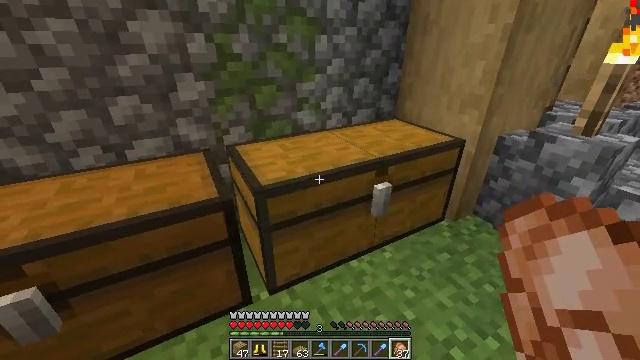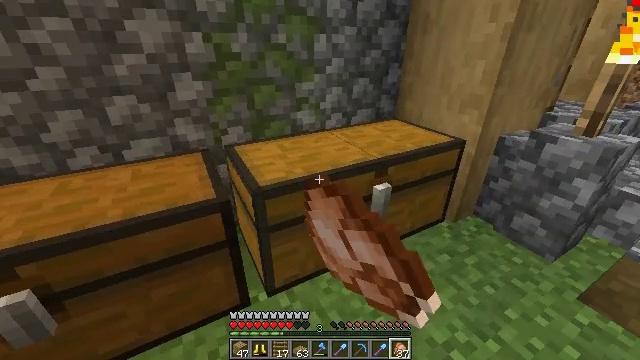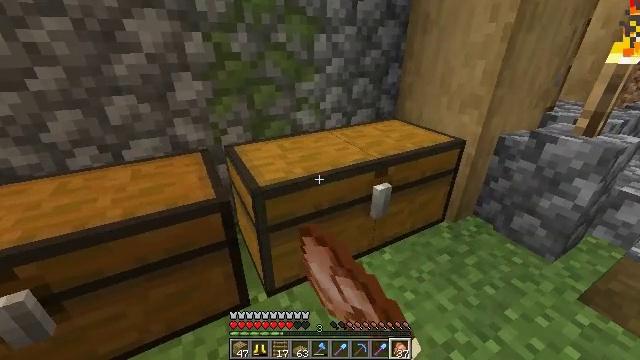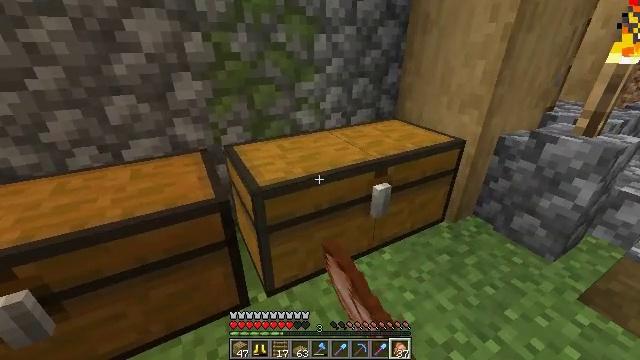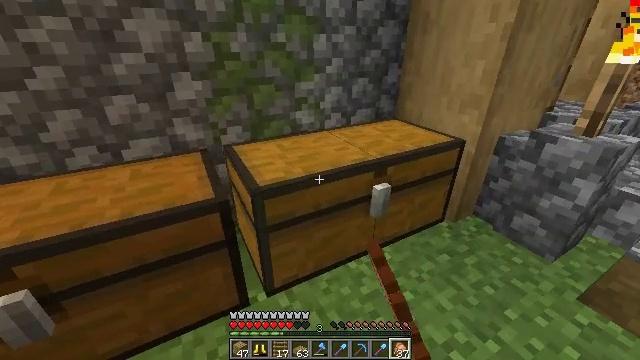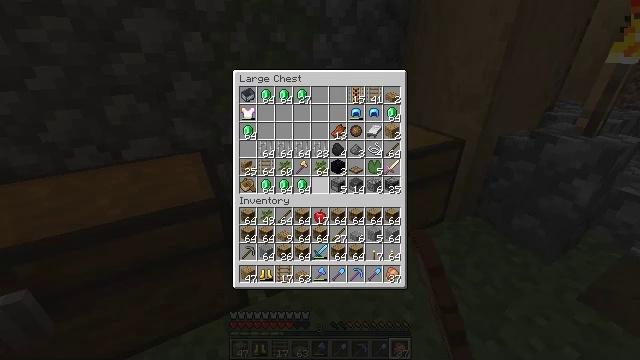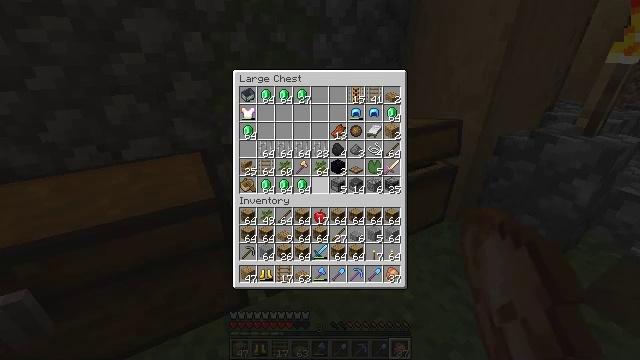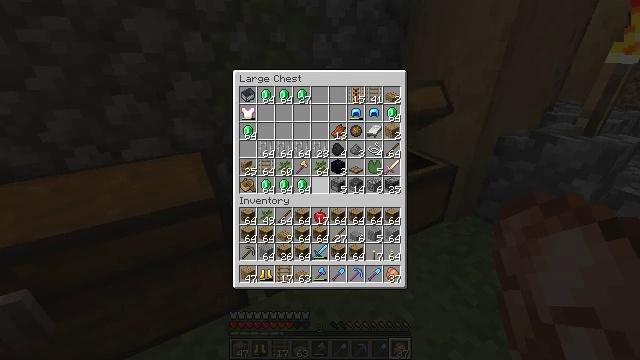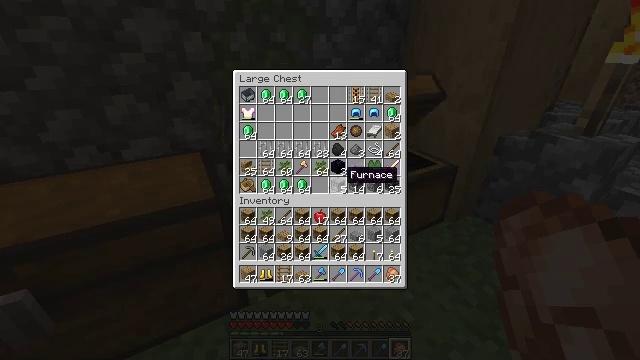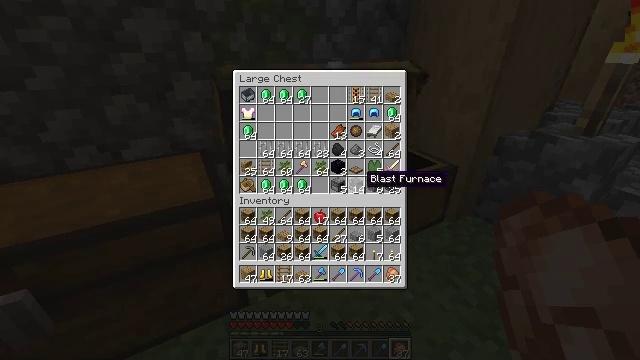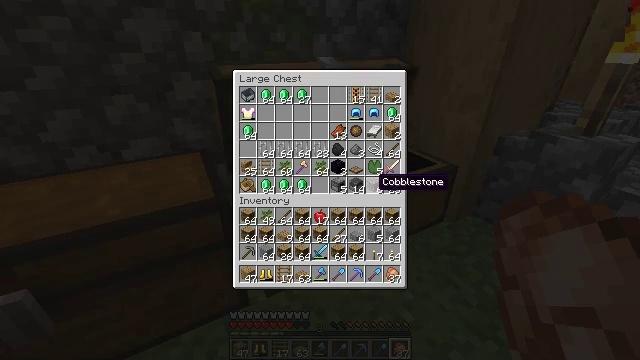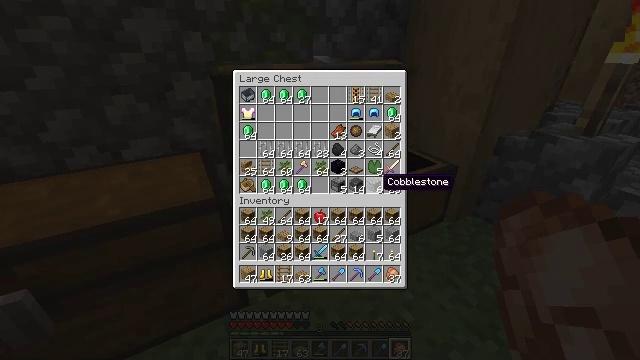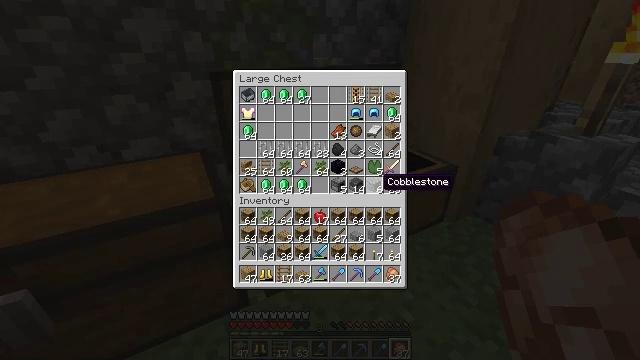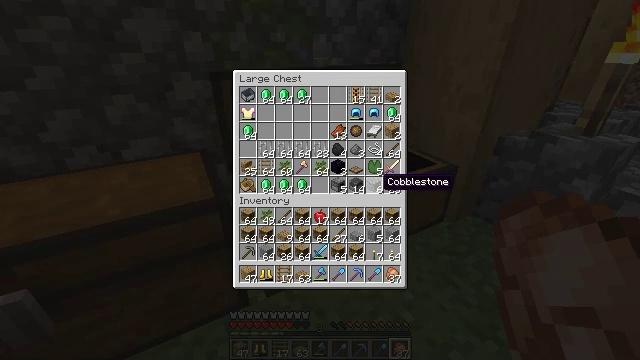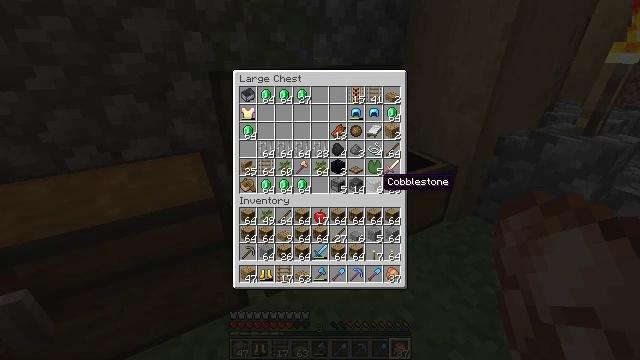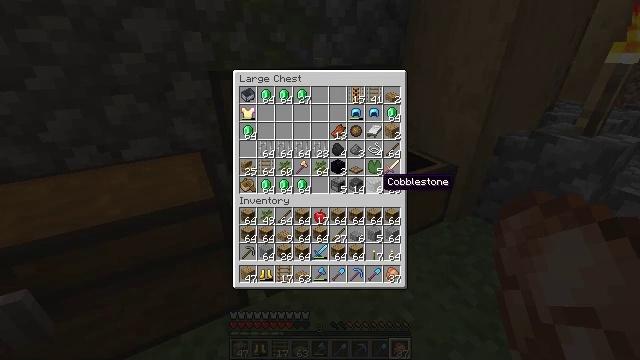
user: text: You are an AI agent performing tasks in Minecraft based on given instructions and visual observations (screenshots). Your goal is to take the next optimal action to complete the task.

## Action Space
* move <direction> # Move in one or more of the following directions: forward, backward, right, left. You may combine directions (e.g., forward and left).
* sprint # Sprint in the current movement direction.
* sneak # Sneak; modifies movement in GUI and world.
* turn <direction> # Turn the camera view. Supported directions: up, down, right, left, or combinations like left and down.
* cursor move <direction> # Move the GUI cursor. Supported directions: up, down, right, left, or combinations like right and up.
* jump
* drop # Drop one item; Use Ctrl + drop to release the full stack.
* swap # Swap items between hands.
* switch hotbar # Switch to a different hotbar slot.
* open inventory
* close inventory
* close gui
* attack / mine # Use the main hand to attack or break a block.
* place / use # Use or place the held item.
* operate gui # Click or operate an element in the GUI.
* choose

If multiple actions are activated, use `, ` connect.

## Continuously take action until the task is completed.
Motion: motion action
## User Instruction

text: Use polished andesite to craft a polished andesite slab.
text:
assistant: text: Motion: use / place
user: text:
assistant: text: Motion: use / place
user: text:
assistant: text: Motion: use / place
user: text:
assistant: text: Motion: no_op
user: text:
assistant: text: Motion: open gui
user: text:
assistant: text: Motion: no_op
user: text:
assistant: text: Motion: no_op
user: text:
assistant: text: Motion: cursor move right
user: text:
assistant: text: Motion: cursor move right
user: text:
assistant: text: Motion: cursor move right
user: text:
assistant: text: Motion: no_op
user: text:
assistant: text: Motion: no_op
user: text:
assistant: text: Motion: no_op
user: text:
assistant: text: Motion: no_op
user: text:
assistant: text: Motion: no_op
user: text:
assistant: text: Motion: no_op
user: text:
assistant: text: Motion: no_op
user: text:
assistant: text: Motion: no_op
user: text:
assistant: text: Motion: no_op
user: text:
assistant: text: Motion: sneak
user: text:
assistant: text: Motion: sneak
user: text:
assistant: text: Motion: sneak
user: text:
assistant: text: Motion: sneak
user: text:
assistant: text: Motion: sneak
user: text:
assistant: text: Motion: sneak
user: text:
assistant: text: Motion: sneak
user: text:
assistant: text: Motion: sneak
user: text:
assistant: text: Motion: sneak
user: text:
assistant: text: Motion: sneak
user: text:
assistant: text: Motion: sneak, operate gui